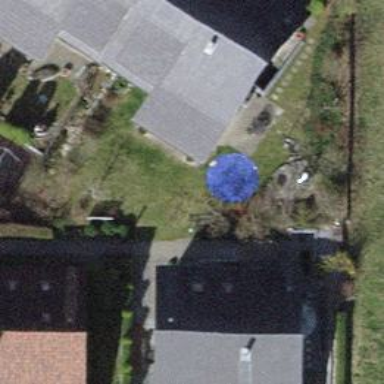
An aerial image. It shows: Semidetached house with gabled roof.